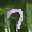
Label: 7